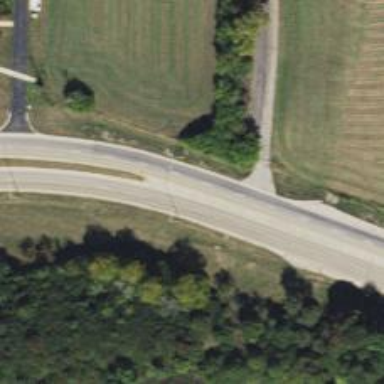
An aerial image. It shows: Secondary road with asphalt surface.